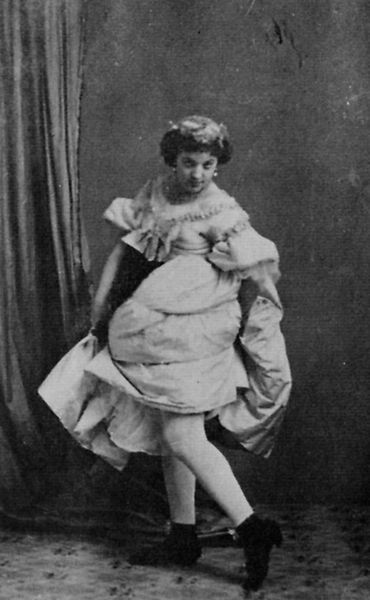
Titel: Lucie
Künstler: Thomassin
Institution: (Privatsammlung)
Schlagwörter: hand, kopf, nackt, schatten, weiß, mädchen, bewegung, frau, frisur, haar, hut, kleid, mund, nase, ohr, raum, schmuck, schwarz, blick, dame, ball, muster, rock, schleife, tanz, teppich, jung, wand, arm, arme, augen, falten, gesicht, kragen, porträt, vorhang, boden, gewand, haare, kostüm, pose, stoff, ohrringe, bühne, tänzerin, perlen, beine, kopfbedeckung, bein, modell, parkett, schuhe, kette, socken, rüschen, knie, kokett, verschämt, foto, fotografie, stolz, schwarz-weiß, hütchen, posieren, stiefel, schuh, fräulein, photo, verziert, heben, knicks, hochzeit, absatz, gerafft, teppisch, aufnahme, ballkleid, vorhanf, keck, hochheben, hochzeitskleid, portröt, frivol, geschürzt, stiefeletten, tanzschuh, spion, mata hari, spionin, höhere tochter